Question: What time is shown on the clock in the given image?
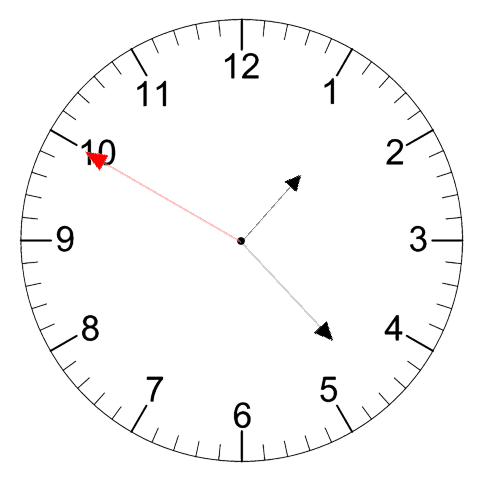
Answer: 01:22:50